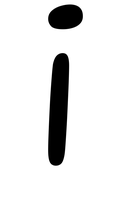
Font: Gluten_ExtraLight